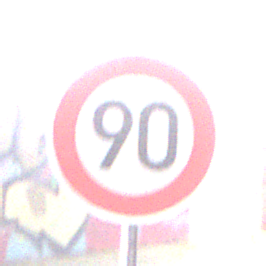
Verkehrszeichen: Geschwindigkeit90
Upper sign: EndeVorfahrtsstrasse
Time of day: Midday
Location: Roofed (Special)
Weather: Overcast
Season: NotSpecified
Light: Natural